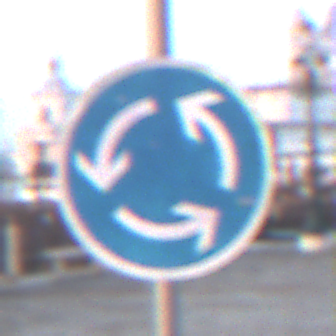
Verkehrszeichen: Kreisverkehr
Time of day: SunriseSunset
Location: Outdoor (Urban)
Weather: Clear
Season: NotSpecified
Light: Natural